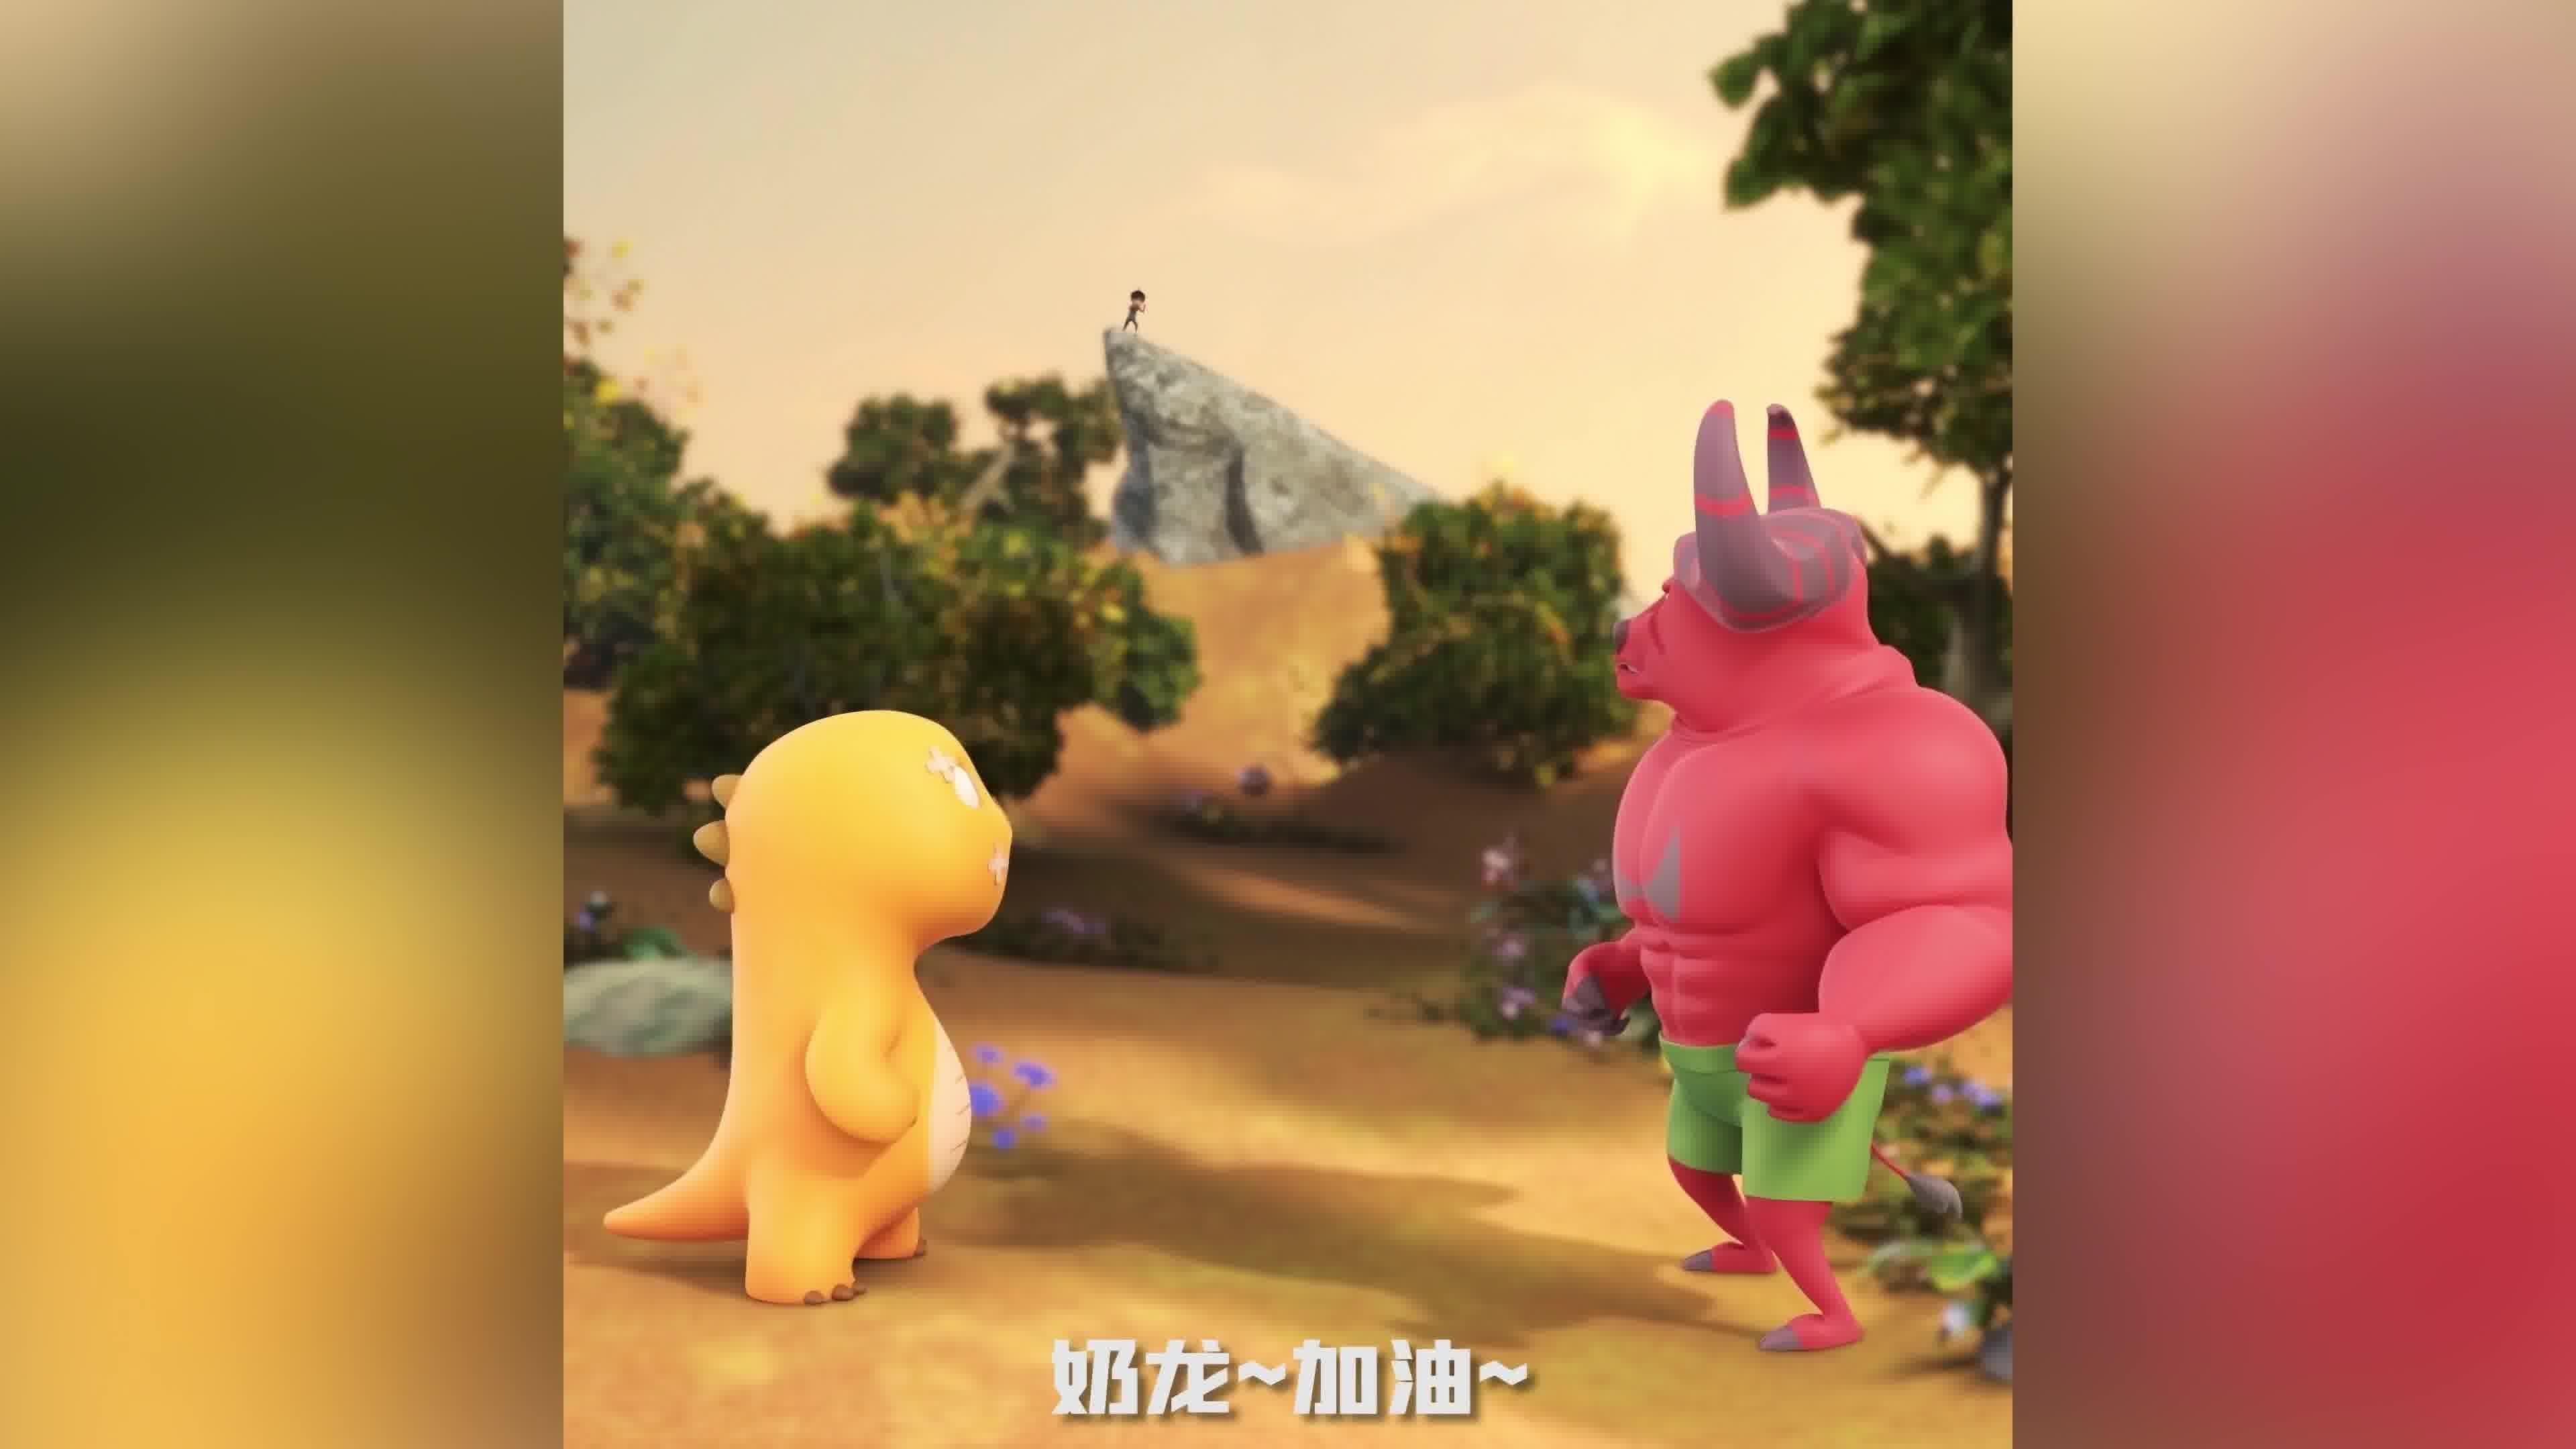
Label: nailong